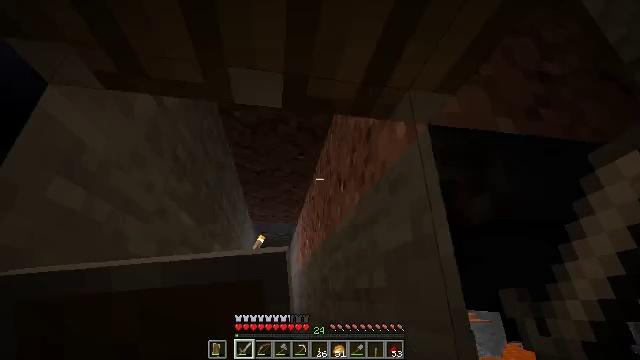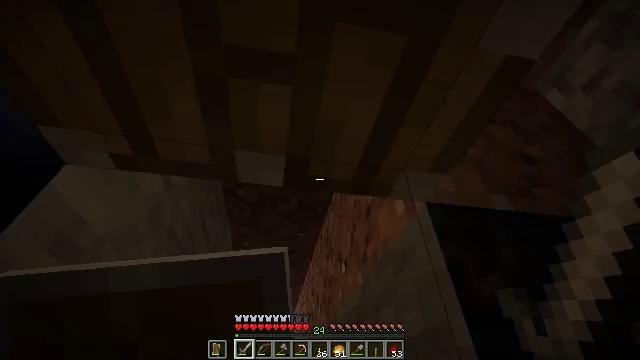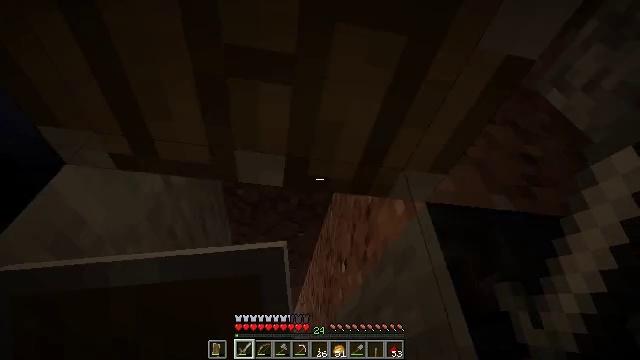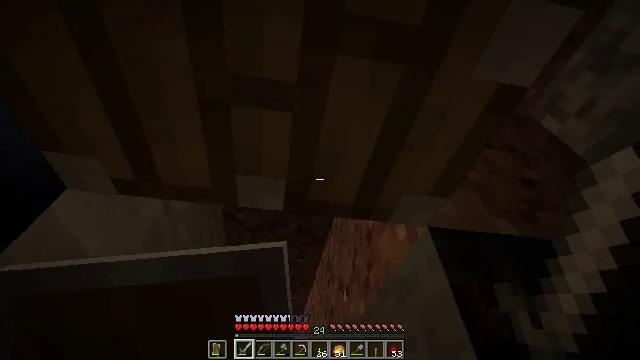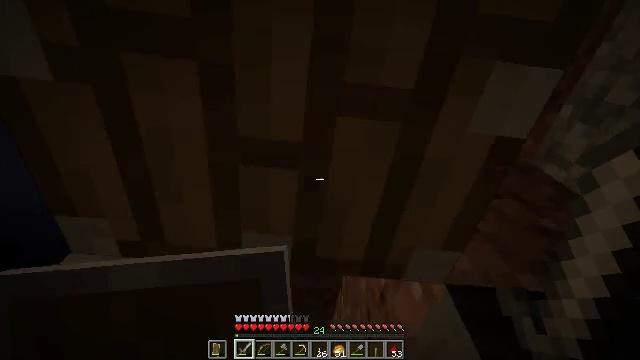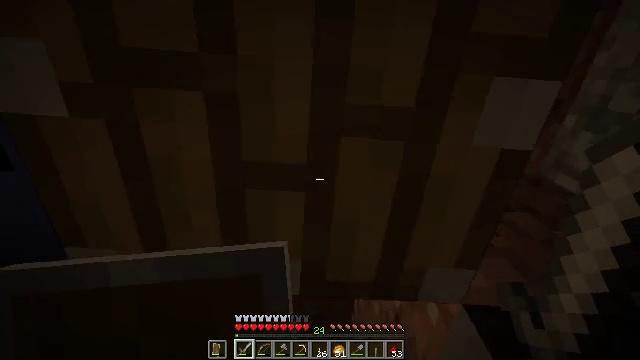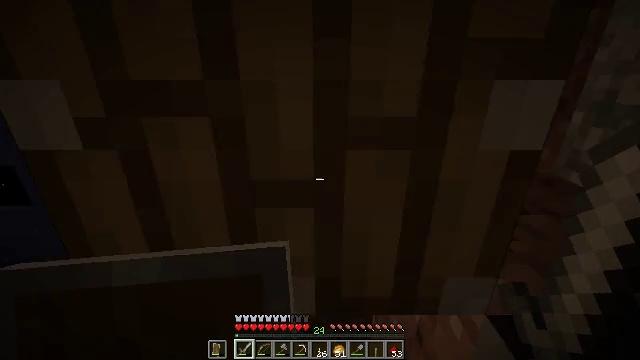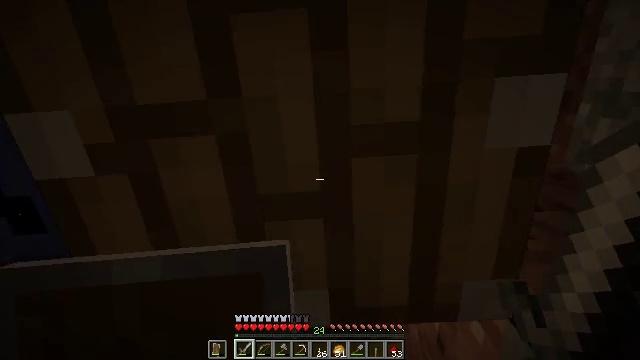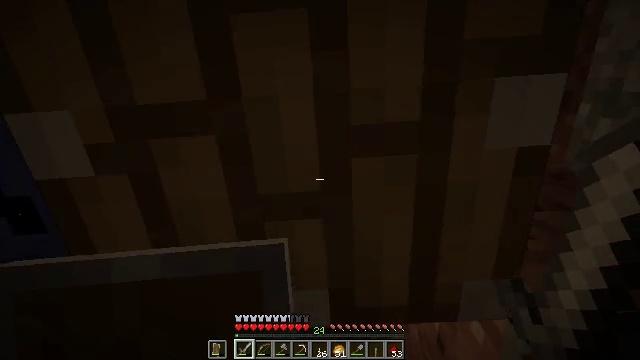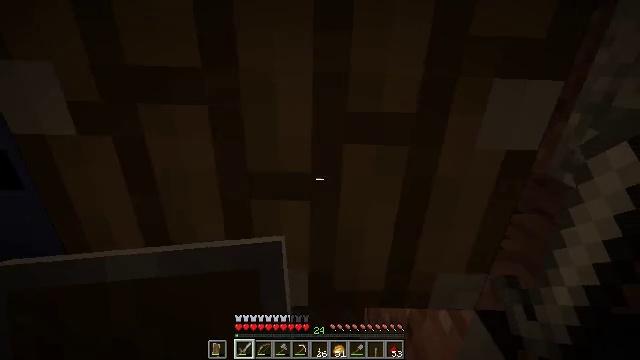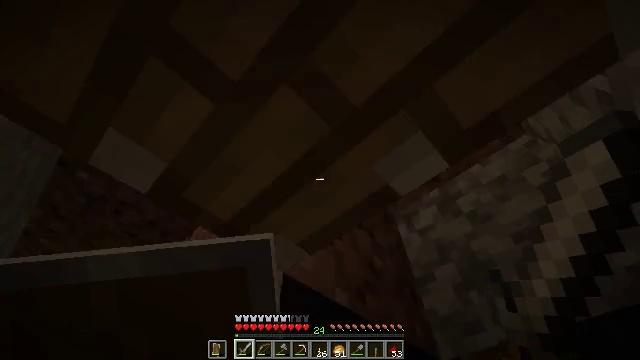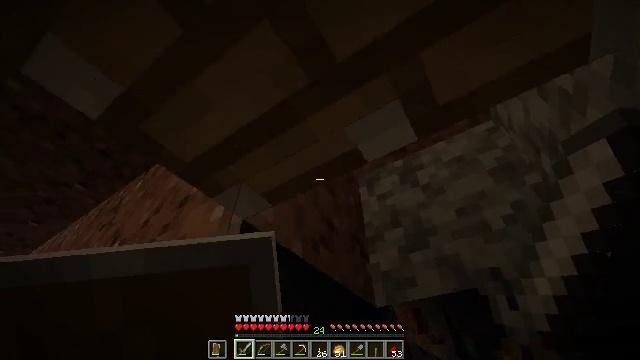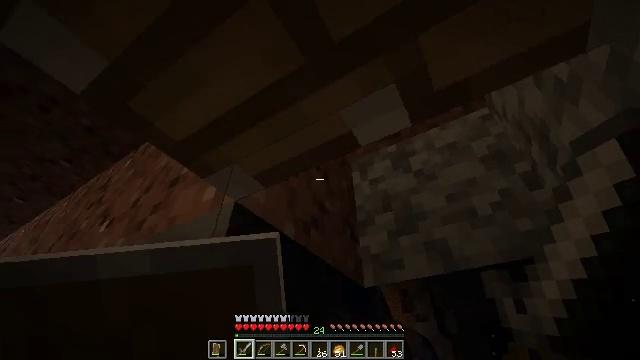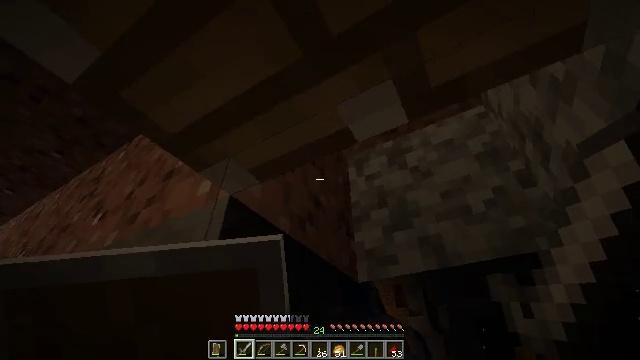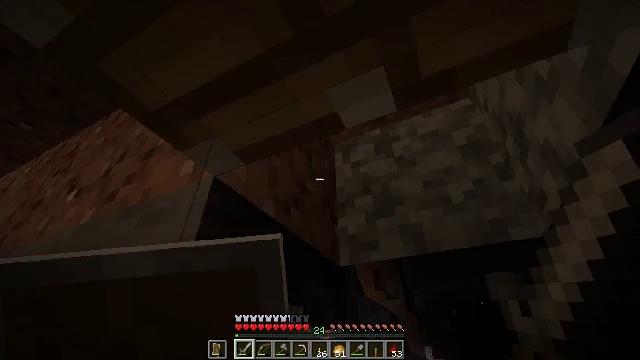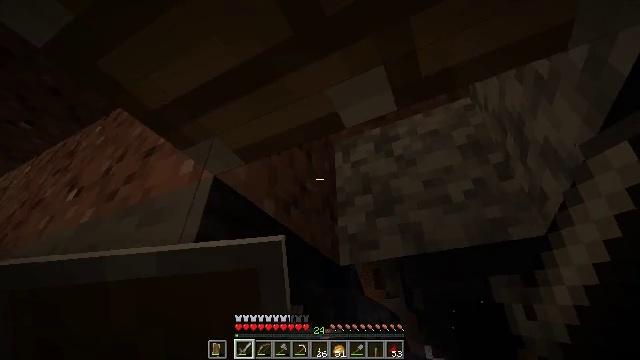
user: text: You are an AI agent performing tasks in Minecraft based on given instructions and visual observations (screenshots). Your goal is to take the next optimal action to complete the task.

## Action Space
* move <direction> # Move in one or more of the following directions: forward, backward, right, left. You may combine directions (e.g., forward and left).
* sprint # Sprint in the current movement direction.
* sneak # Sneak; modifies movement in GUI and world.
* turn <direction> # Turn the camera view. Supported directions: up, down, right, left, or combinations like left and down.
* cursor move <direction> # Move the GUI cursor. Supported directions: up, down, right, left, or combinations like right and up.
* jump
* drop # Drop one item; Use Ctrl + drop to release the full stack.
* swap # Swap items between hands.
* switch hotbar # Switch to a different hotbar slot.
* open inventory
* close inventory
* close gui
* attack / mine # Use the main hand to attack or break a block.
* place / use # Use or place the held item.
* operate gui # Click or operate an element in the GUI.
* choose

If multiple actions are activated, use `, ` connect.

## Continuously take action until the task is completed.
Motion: motion action
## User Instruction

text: Attack the piston head to remove it.
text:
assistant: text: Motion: turn up
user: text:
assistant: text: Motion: no_op
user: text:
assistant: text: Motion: turn up
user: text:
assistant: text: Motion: turn left and up
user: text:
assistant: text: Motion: turn left and up
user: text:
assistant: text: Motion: turn left and up
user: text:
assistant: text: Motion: turn left and up
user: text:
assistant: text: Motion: no_op
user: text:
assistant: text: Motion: turn right and down
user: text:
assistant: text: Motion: turn right and down
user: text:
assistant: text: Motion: turn right and down
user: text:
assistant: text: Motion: turn right and down
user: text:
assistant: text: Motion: turn right and down
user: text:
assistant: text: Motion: turn right and down
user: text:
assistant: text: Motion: no_op
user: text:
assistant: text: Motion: no_op
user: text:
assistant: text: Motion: turn left and up
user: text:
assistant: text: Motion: turn left and up
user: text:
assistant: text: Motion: no_op
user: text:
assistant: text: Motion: turn right
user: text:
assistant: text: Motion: turn right
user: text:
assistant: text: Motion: turn right
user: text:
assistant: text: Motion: no_op
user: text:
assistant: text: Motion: no_op
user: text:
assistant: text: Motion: turn left and up
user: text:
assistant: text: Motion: no_op
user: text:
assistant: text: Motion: no_op
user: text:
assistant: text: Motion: turn left and up, use / place
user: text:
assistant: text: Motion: use / place
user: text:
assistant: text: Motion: no_op